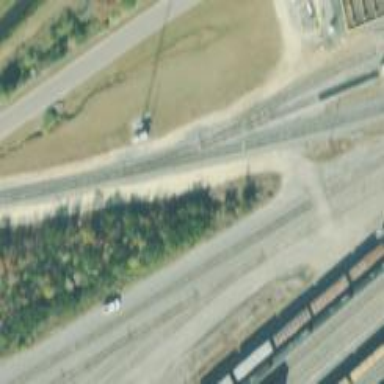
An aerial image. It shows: Railway yard.